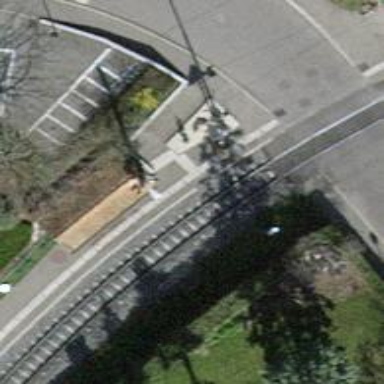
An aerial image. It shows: Bicycle parking area with wall loops for securing bikes.